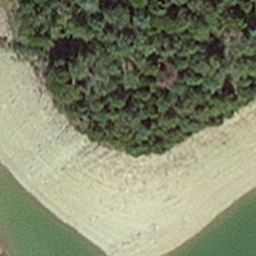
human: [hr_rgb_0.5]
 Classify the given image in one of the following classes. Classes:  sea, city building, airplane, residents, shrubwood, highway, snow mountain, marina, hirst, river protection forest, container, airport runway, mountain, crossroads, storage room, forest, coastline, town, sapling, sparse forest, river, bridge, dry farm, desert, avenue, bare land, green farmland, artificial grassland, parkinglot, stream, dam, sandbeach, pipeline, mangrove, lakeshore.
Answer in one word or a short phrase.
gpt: hirst